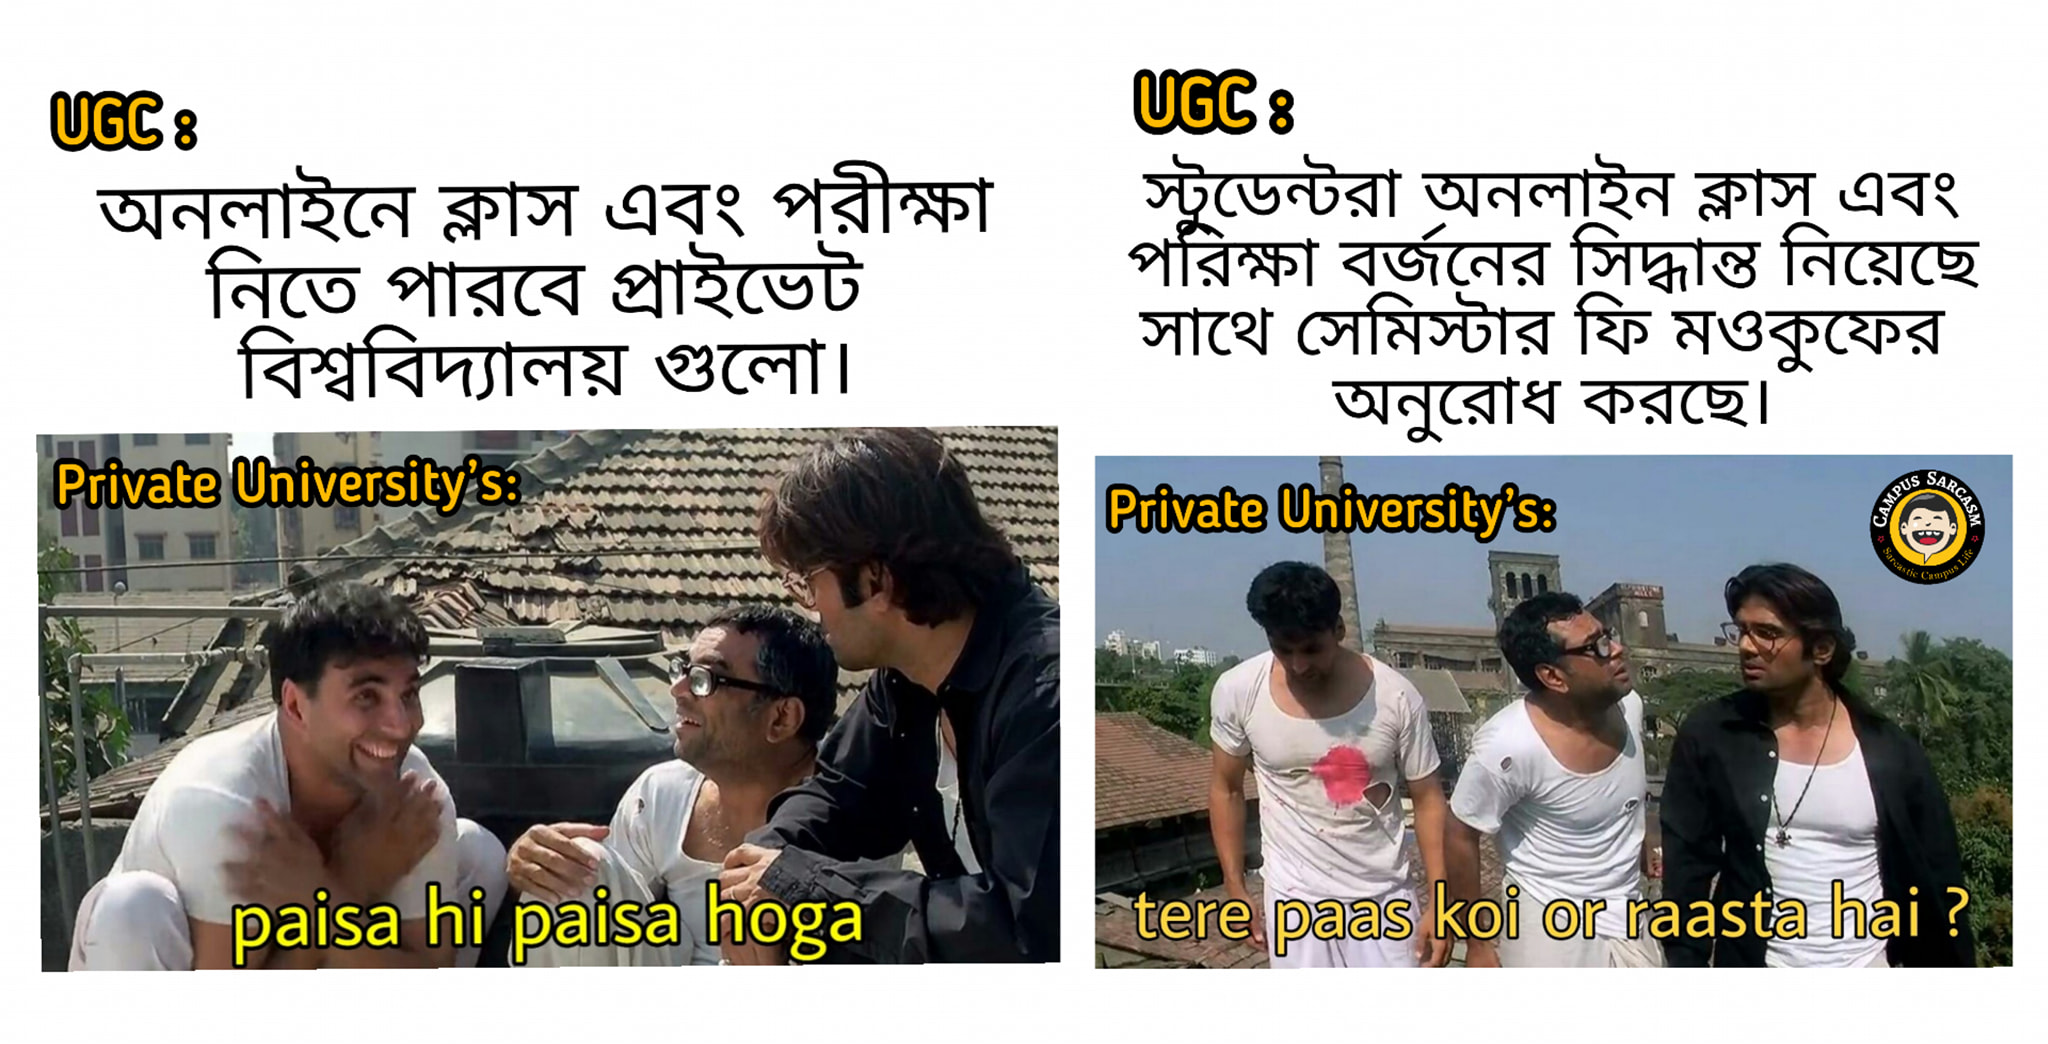
Caption: UGC :  অনলাইন ক্লাস এবং পরীক্ষা নিতে পারবে প্রাইভেট বিশ্ববিদ্যালয় গুলো  Private University's :     paisa hi paisa hoga          UGC:   স্টুডেন্টরা অনলাইন ক্লাস এবং পরিক্ষা বর্জনের সিদ্ধান্ত নিয়েছে সাথে সেমিস্টার ফি মওকুফের অনুরোধ করছে ।     Private University's :    tere pass koi or raasta hai ?
Label: hate